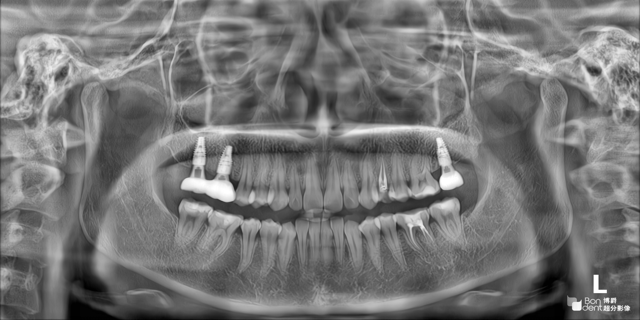
adult